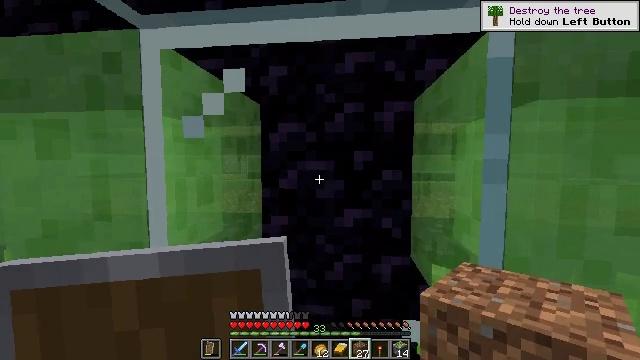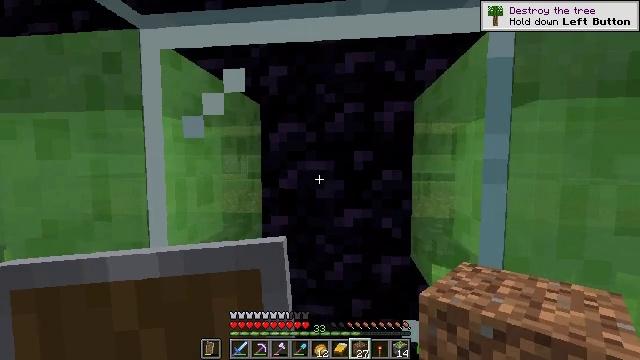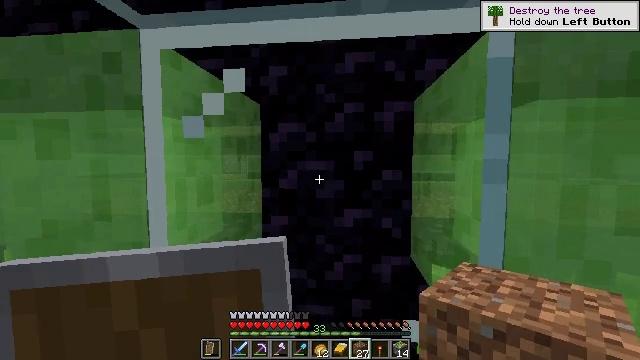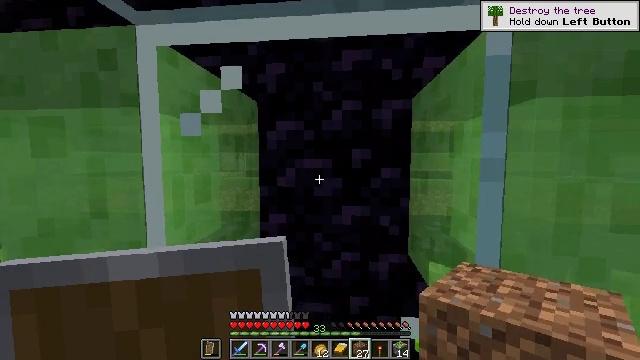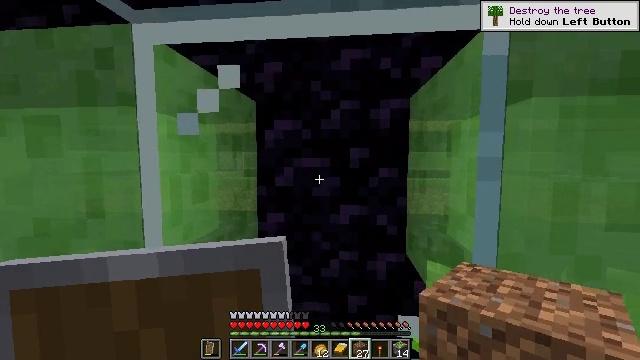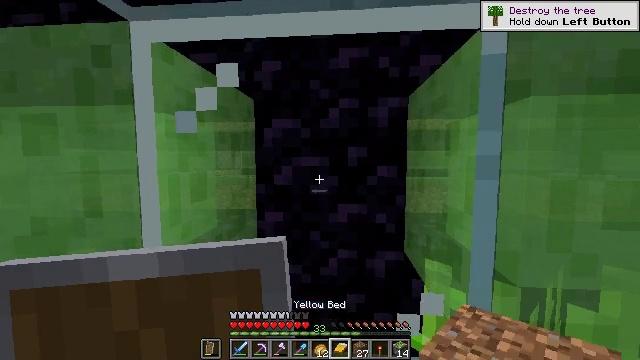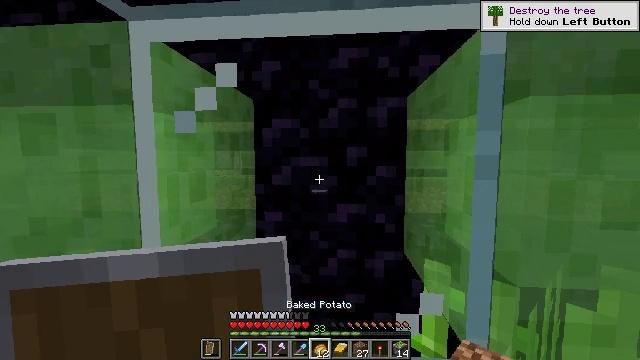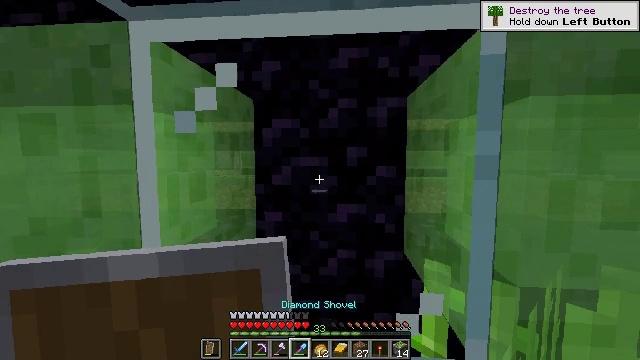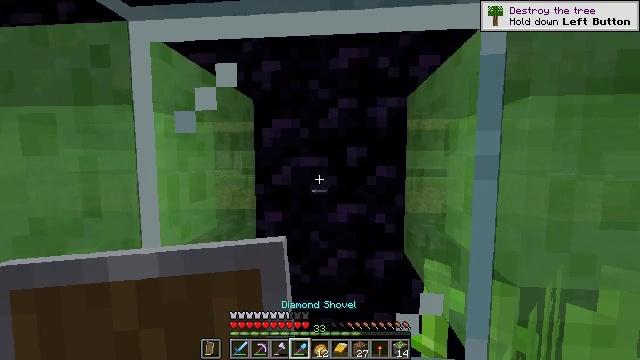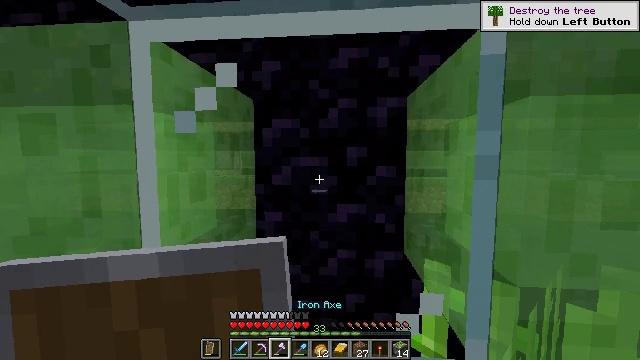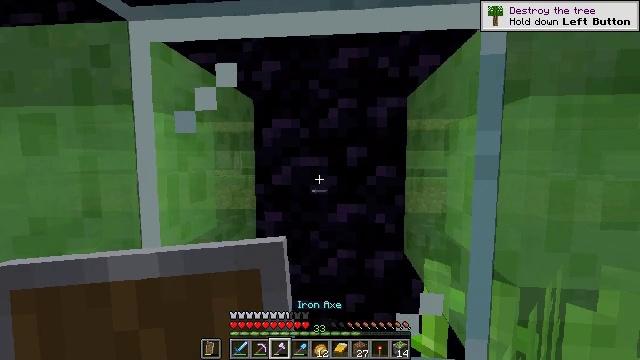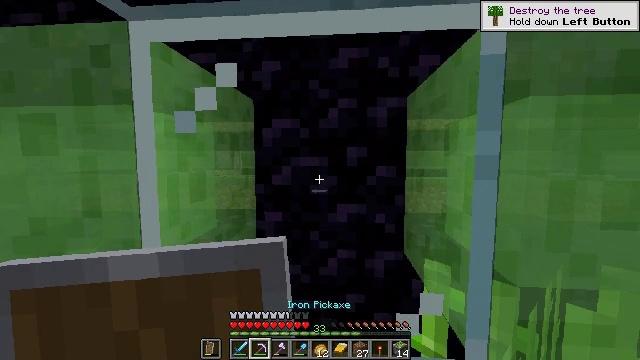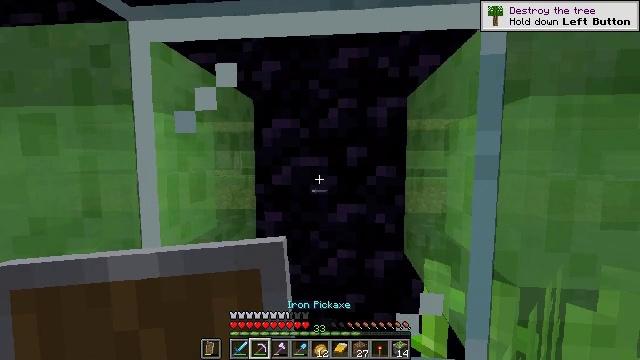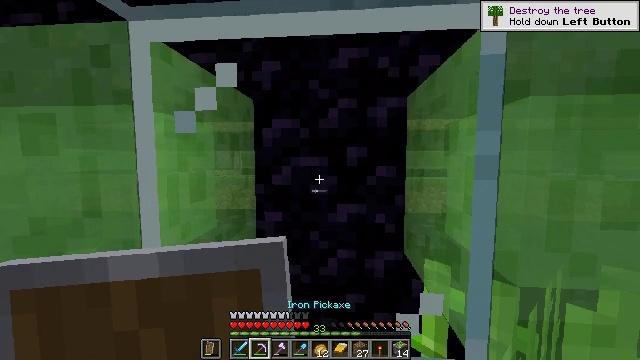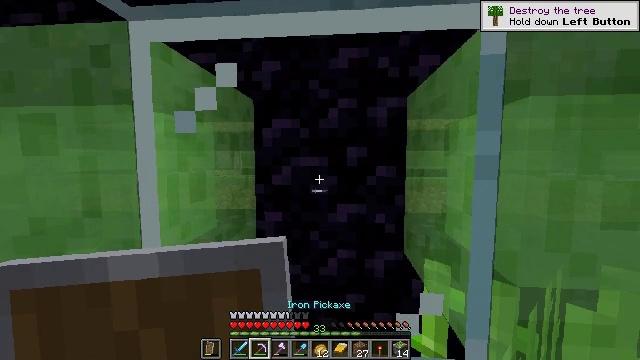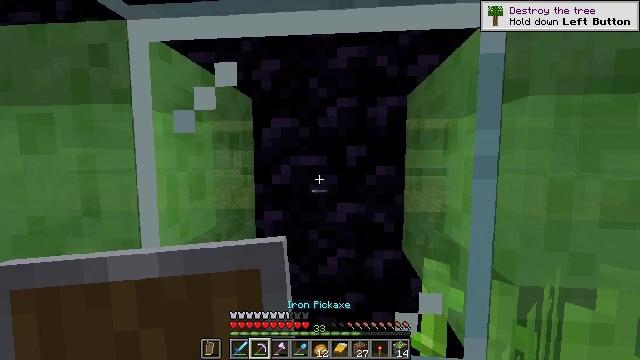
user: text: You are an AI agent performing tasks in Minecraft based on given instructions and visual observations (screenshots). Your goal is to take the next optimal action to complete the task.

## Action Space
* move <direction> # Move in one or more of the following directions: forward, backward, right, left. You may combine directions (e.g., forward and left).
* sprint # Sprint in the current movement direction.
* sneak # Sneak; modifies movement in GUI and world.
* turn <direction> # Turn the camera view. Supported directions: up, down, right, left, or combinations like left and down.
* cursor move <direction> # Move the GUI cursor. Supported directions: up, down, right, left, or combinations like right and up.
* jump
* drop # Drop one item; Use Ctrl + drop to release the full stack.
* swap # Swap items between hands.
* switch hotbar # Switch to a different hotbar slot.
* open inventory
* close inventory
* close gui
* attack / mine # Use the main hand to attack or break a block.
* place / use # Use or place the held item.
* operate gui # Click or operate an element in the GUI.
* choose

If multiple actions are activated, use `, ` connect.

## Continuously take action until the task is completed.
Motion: motion action
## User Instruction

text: Break the glass block.
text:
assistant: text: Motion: no_op
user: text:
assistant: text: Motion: no_op
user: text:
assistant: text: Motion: no_op
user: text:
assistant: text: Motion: no_op
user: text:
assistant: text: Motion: no_op
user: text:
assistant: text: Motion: no_op
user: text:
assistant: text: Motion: no_op
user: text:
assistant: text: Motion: no_op
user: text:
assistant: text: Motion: no_op
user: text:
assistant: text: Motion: no_op
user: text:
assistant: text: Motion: no_op
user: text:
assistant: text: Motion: no_op
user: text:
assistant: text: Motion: no_op
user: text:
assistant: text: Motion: no_op
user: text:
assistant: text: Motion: no_op
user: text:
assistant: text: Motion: no_op
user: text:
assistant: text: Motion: attack / mine
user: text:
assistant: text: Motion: attack / mine
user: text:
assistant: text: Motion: attack / mine
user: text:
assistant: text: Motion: attack / mine
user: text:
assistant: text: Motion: attack / mine
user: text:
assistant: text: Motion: attack / mine
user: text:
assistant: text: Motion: attack / mine
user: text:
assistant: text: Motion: attack / mine
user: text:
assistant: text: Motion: attack / mine
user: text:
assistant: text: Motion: attack / mine
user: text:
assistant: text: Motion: attack / mine
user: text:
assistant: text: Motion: attack / mine
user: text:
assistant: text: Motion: attack / mine
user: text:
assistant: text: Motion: attack / mine